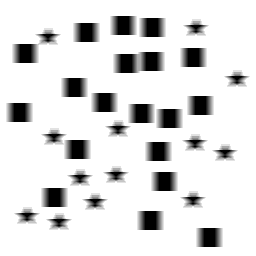
Squares: 19
Triangles: 0
Stars: 13
Total shapes: 32